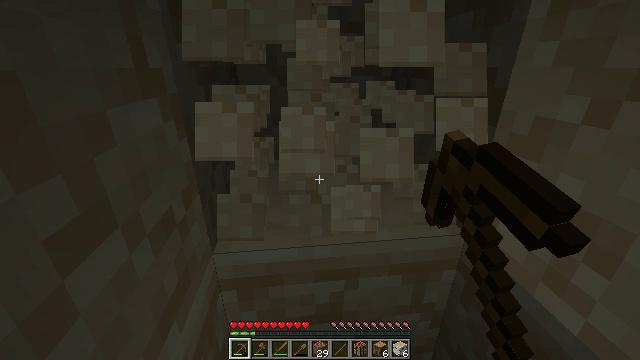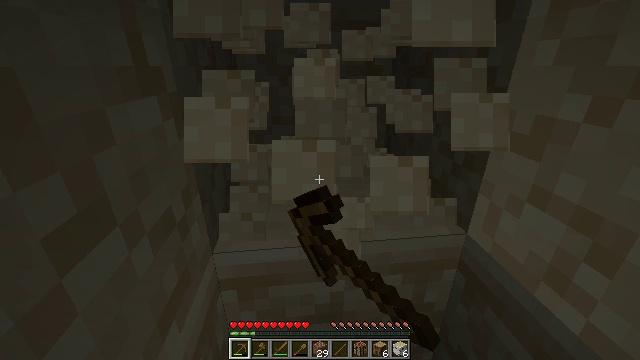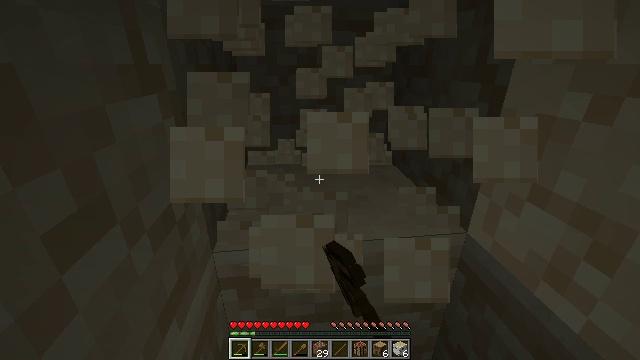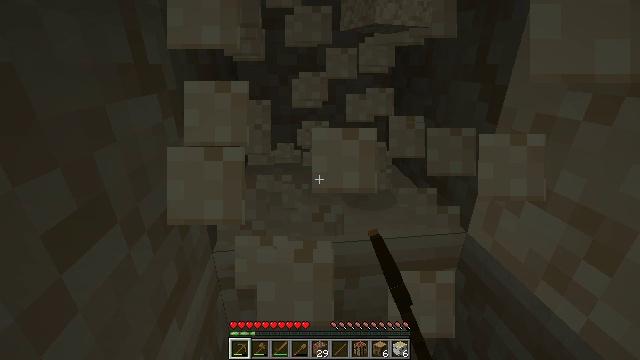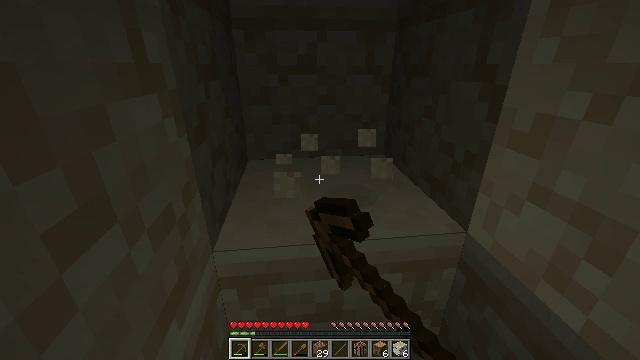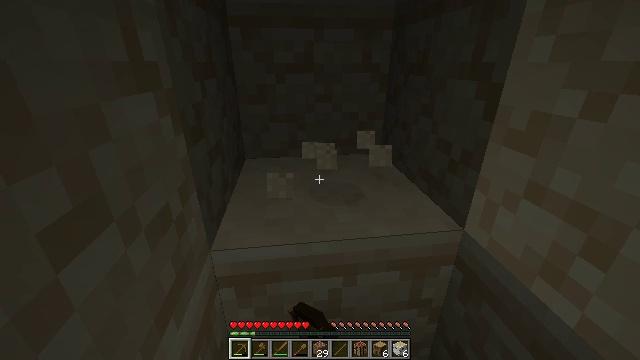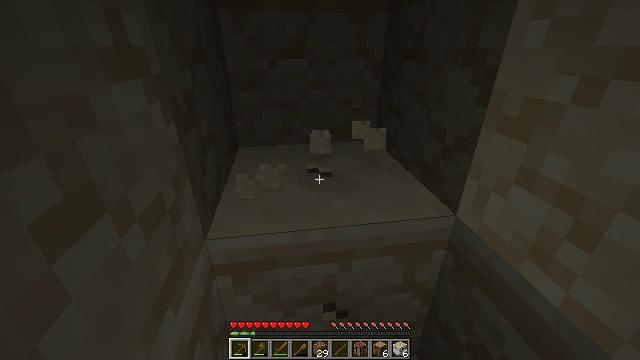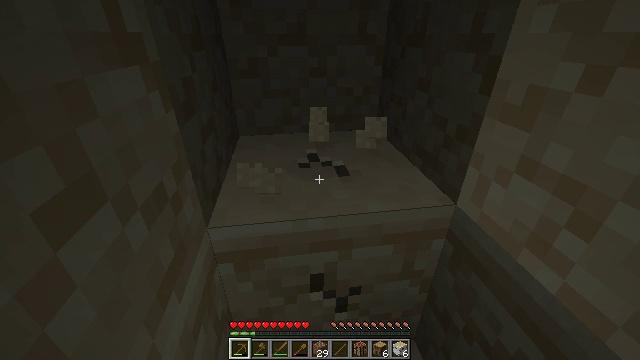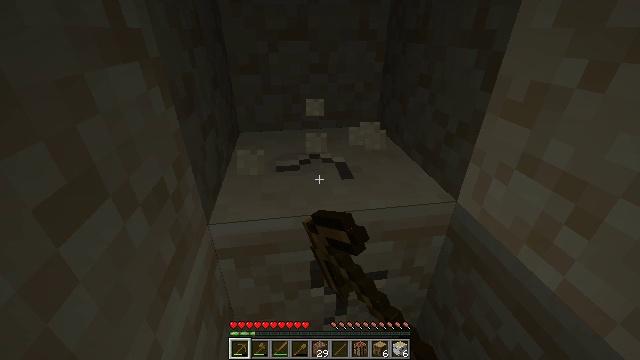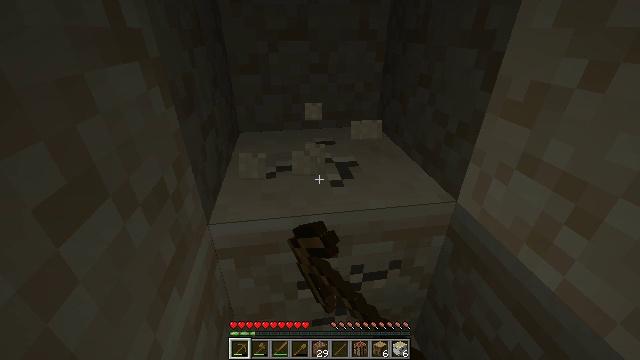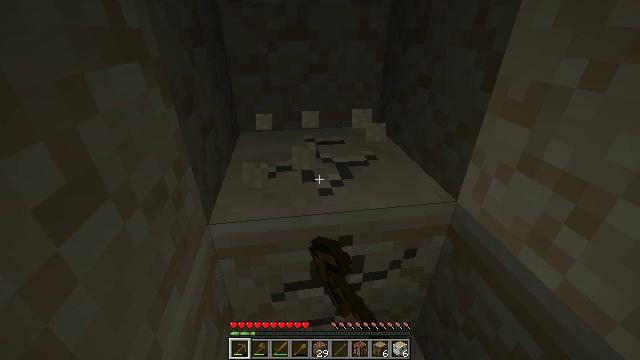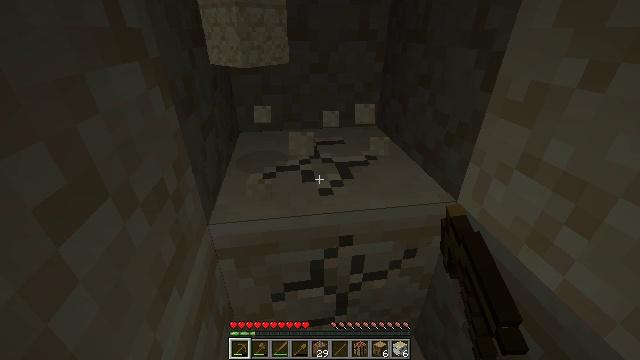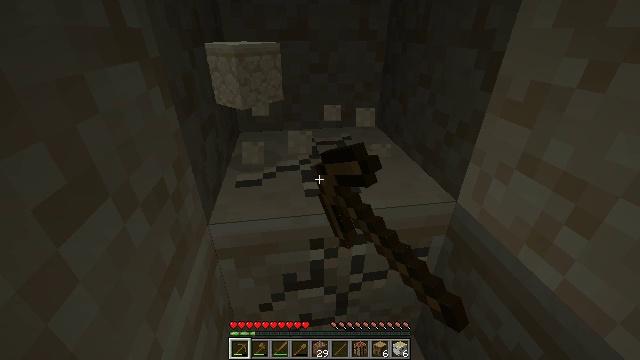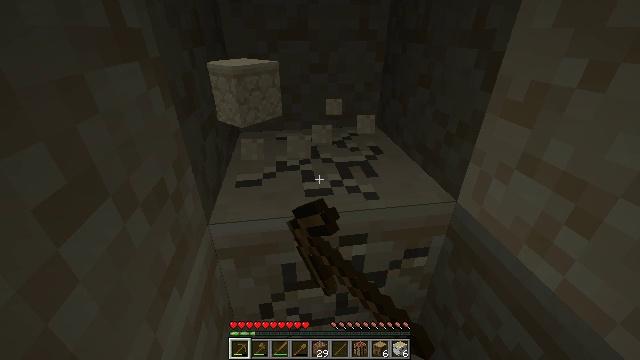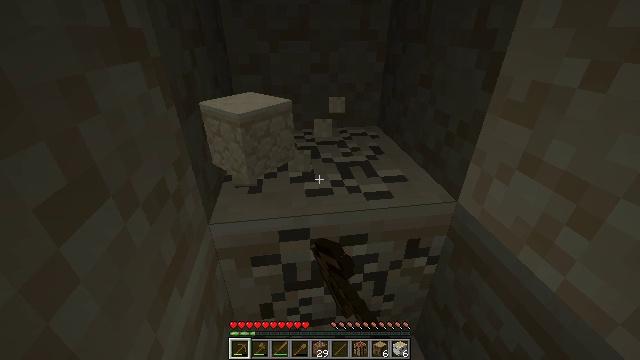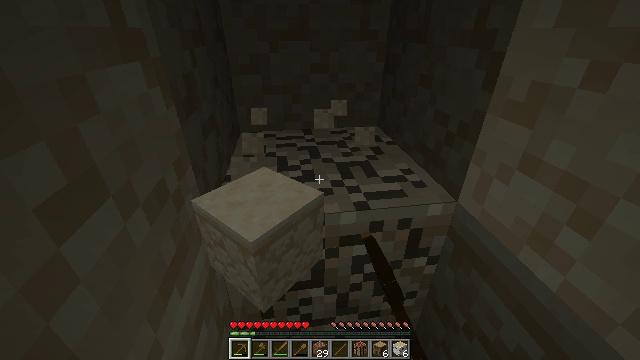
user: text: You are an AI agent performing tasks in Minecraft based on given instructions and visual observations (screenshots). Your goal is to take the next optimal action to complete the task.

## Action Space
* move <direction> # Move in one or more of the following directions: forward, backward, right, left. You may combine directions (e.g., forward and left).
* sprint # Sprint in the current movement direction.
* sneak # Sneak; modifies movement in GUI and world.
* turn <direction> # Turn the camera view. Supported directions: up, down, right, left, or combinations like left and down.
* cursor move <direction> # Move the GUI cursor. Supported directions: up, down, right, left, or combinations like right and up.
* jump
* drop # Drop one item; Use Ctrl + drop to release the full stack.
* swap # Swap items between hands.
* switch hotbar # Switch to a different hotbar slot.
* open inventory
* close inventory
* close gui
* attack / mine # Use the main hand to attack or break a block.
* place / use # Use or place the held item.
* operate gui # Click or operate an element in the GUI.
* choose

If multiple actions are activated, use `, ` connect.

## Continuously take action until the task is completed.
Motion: motion action
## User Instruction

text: Collect sandstone by mining.
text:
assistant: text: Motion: attack / mine
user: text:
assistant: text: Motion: attack / mine
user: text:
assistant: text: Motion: attack / mine
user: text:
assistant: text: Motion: attack / mine
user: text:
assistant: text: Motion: attack / mine
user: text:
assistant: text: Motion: turn right and down, attack / mine
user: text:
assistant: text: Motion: turn down, attack / mine
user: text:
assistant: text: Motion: attack / mine
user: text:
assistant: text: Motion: attack / mine
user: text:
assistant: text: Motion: attack / mine
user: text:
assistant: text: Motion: attack / mine
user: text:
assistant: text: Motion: attack / mine
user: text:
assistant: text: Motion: attack / mine
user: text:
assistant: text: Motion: attack / mine
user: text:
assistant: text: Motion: attack / mine
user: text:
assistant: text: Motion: attack / mine
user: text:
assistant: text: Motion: attack / mine
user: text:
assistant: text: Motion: attack / mine
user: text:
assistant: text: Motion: attack / mine
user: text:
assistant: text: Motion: attack / mine
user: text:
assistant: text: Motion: attack / mine
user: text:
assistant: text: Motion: attack / mine
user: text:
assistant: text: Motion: attack / mine
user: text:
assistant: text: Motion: attack / mine
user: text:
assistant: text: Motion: attack / mine
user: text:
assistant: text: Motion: attack / mine
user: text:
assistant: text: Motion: turn up, attack / mine
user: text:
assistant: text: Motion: turn left and up, attack / mine
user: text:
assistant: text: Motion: turn up, attack / mine
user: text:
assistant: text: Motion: attack / mine